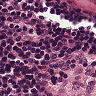
Metastatic tissue present: no